Question: On IE11 only, text clips on certain pages, the text is contained within a '<section>' with CSS like so. Note that this works in IE10 and below, Chrome and FF, it is only IE11 that has this issue.
'''
#rightpanel section {
margin: 0 auto;
max-width: 900px;
}
'''

If you look at this photo, the text should run right to the edge of the blue box. Note that this highlighting is applied with the IE11 DOM highlighter.
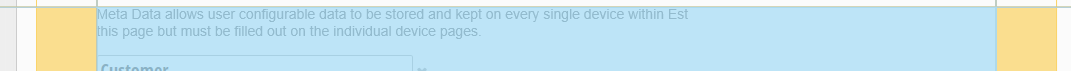
Answer: This is often caused by a syntax error in CSS. For example see here:
<URL>
See if you have something like this anywhere else in your CSS.